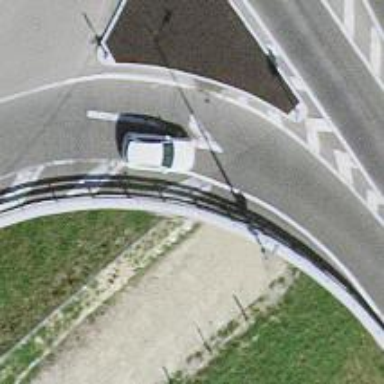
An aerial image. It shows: Bridge with guard rail.